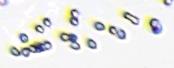
Label: Phaeocystis